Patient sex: F
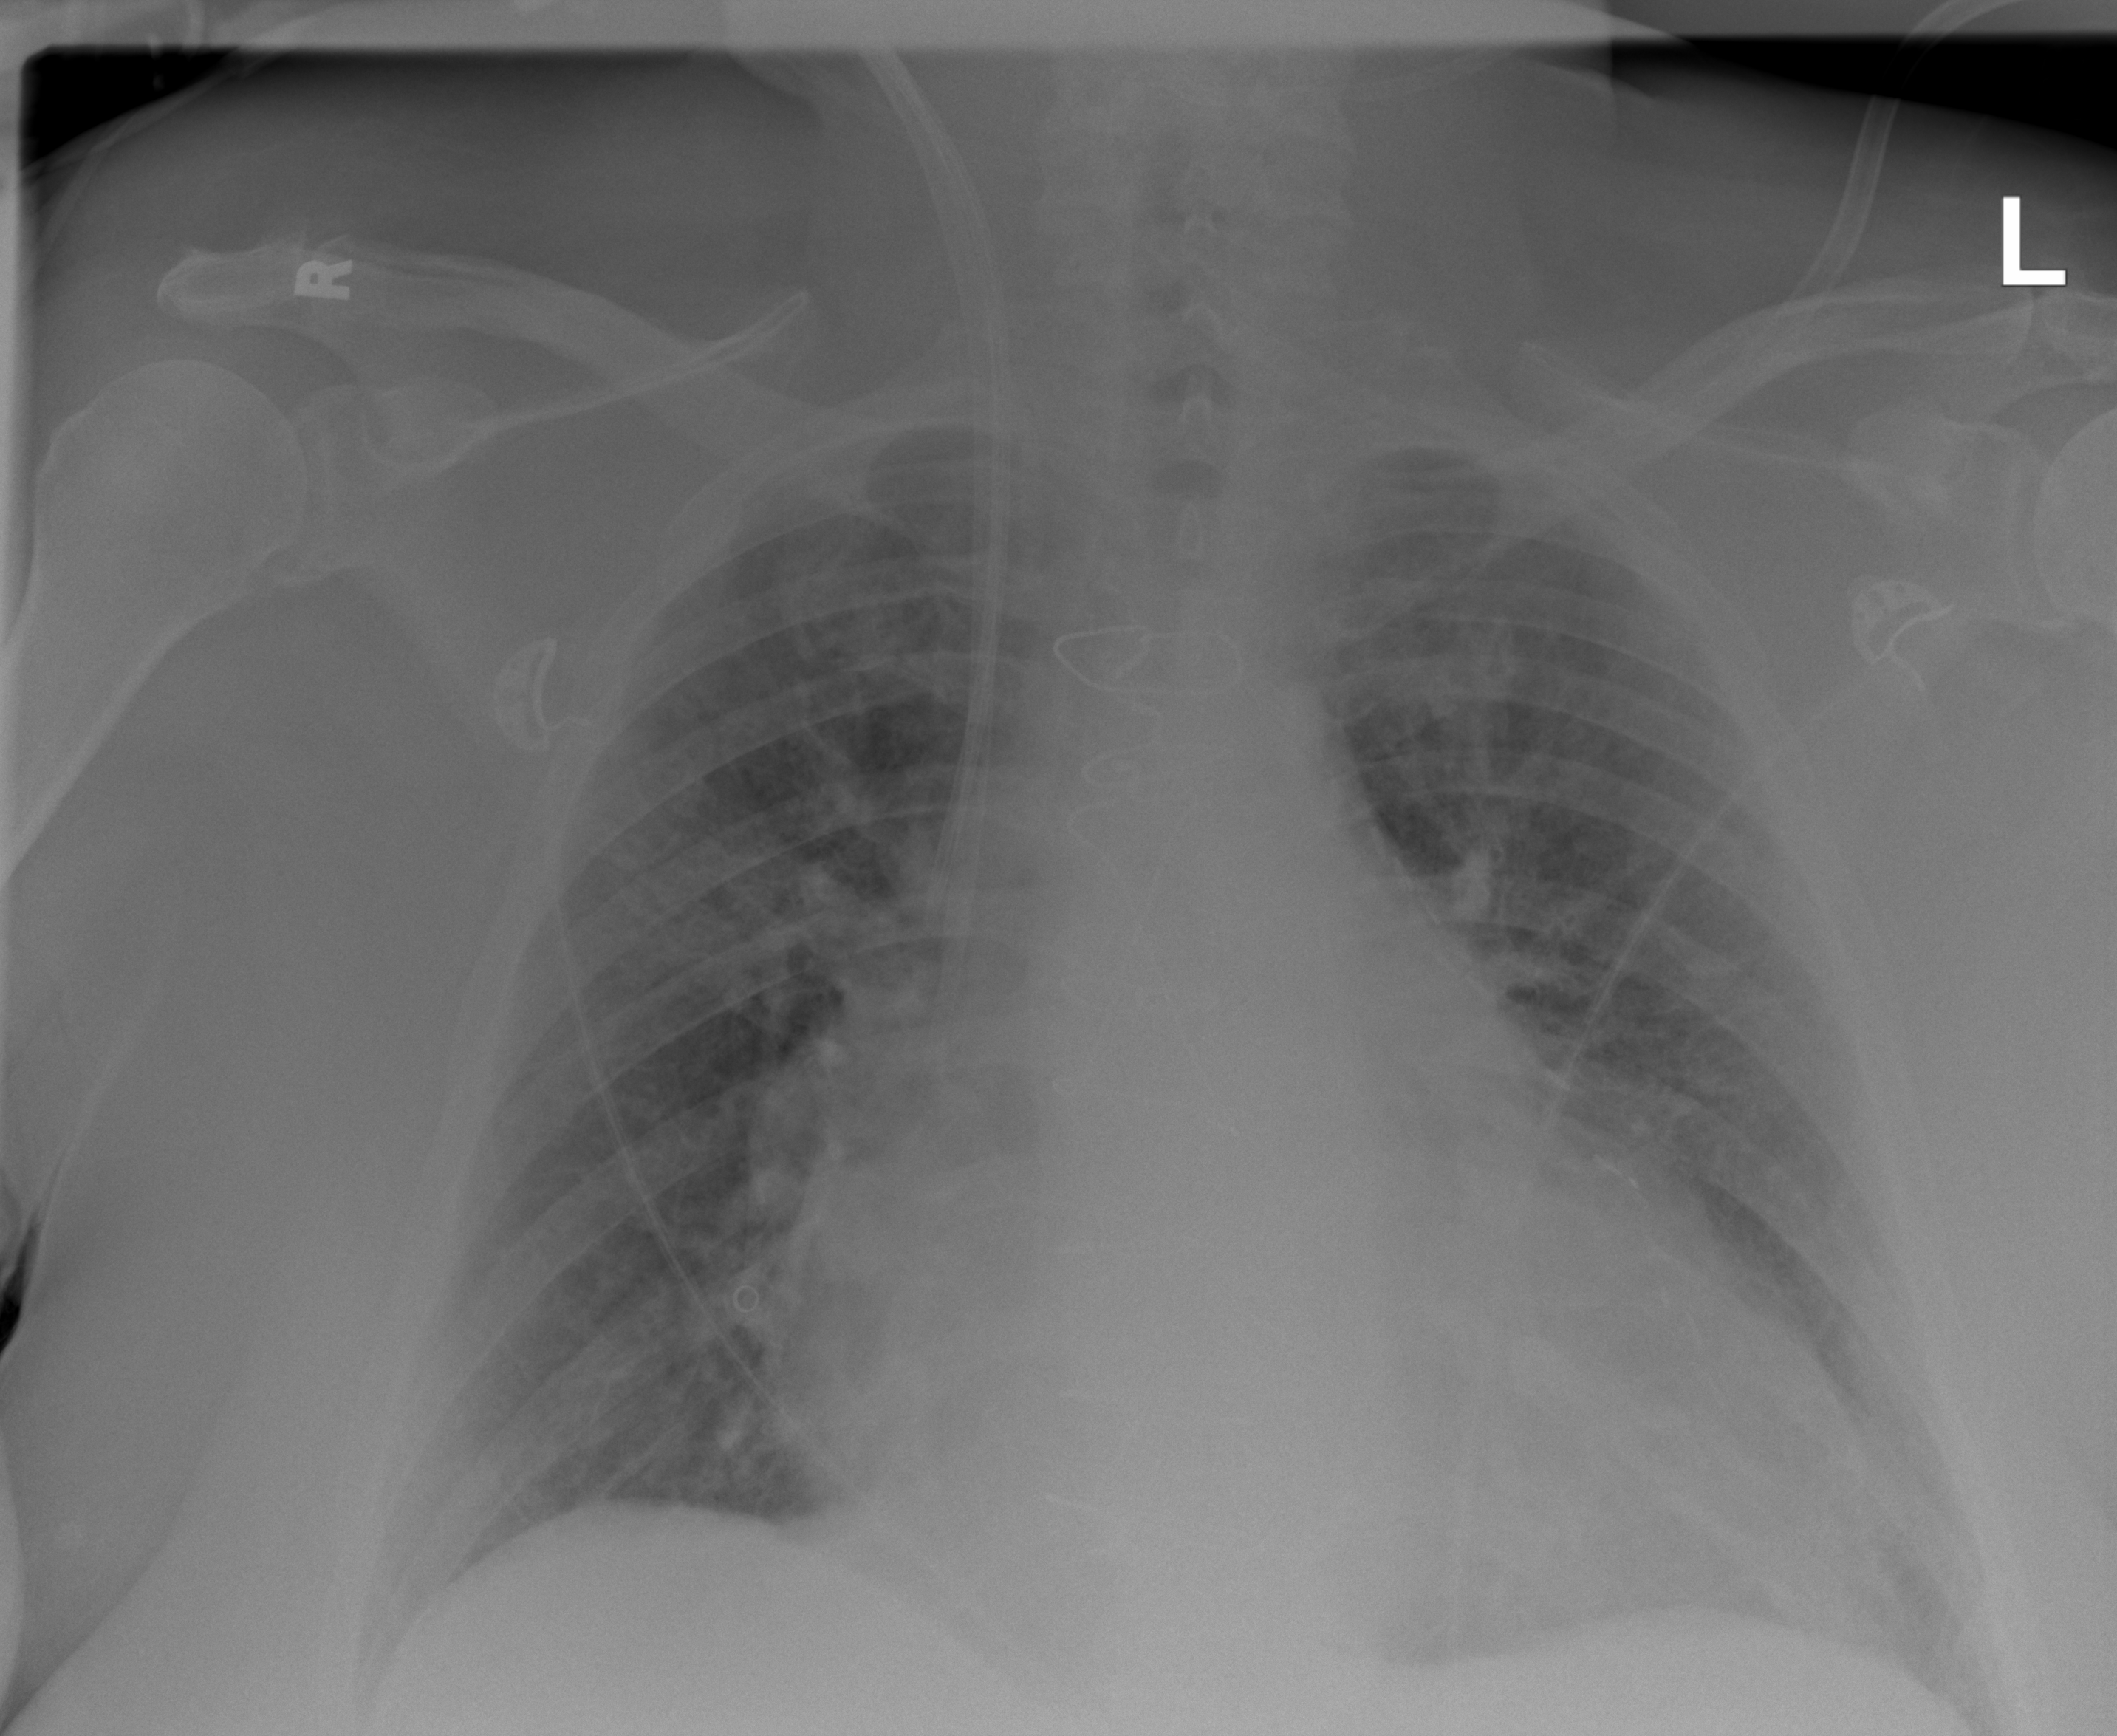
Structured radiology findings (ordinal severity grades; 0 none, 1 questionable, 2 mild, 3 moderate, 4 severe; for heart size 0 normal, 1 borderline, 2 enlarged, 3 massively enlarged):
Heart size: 3
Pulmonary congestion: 3
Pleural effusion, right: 0
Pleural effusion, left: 0
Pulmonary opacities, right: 1
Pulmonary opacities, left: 1
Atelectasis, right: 2
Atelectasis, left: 2